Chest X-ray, PA view. Patient: 46 years old, sex F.
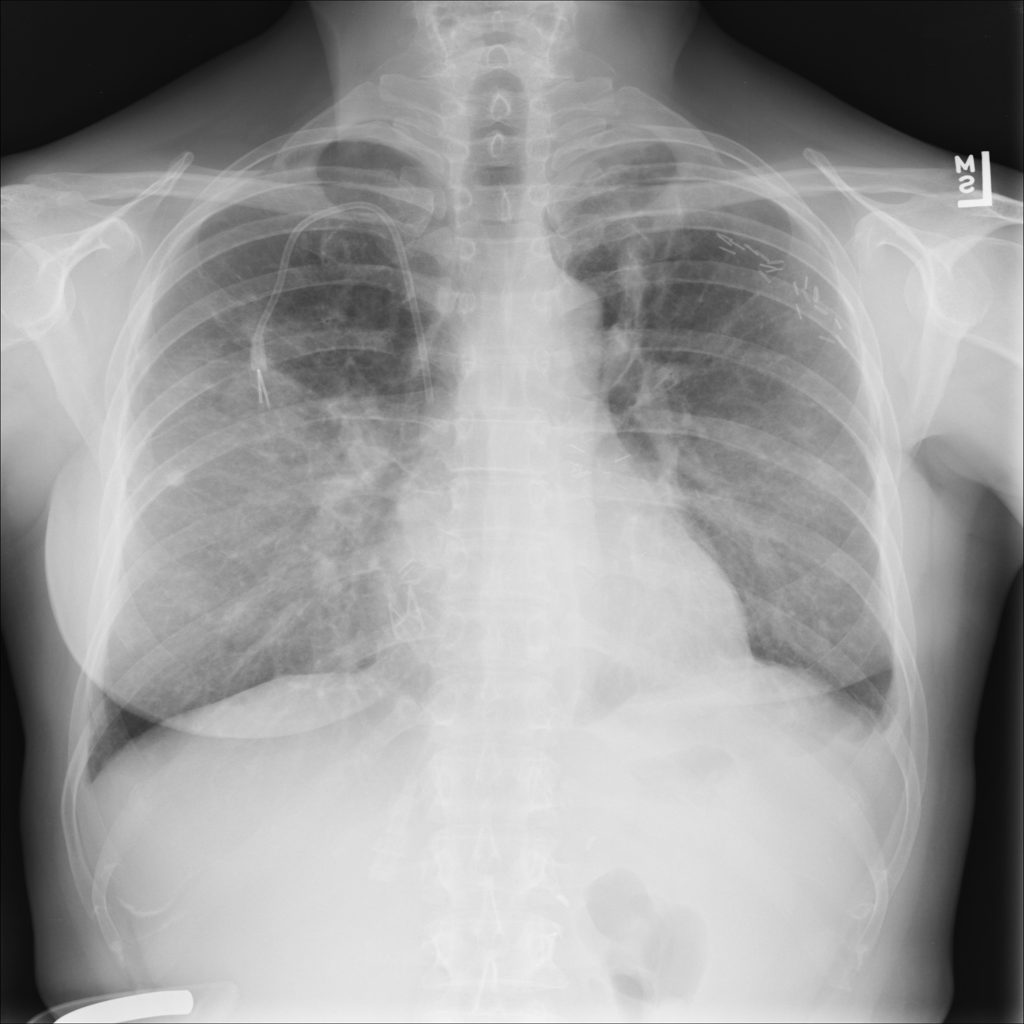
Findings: No Finding